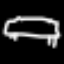
Label: bed